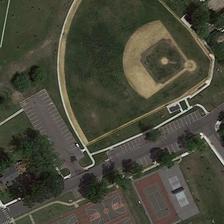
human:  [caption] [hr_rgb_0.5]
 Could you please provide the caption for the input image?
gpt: this is a large sports park near residebtial area which contains a baseball field, a tennis court and several basketball courts .

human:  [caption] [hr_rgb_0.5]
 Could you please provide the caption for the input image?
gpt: a baseball field is next to four basketball fields and a tennis court .

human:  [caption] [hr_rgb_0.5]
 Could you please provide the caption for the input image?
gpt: four basketball fields and a tennis court are next to a baseball field .

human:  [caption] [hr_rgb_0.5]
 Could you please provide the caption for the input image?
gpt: a baseball field is near a tennis courts and four basketball fields .

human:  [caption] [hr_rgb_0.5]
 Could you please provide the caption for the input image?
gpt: four basketball fields and a tennis court are next to a baseball field .